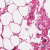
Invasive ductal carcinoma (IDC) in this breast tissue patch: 0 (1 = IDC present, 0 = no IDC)